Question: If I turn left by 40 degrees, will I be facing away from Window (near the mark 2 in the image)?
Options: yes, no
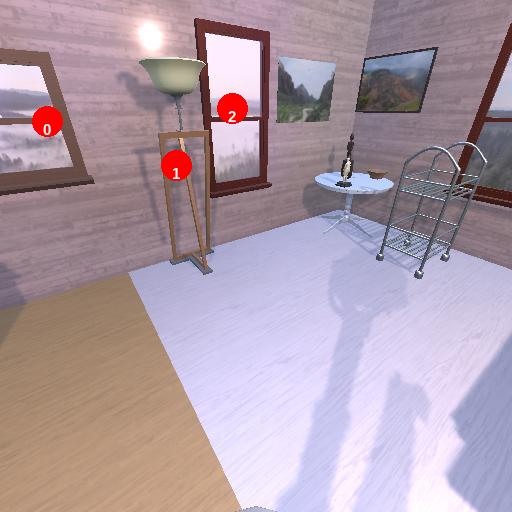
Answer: yes